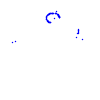
Particle: proton